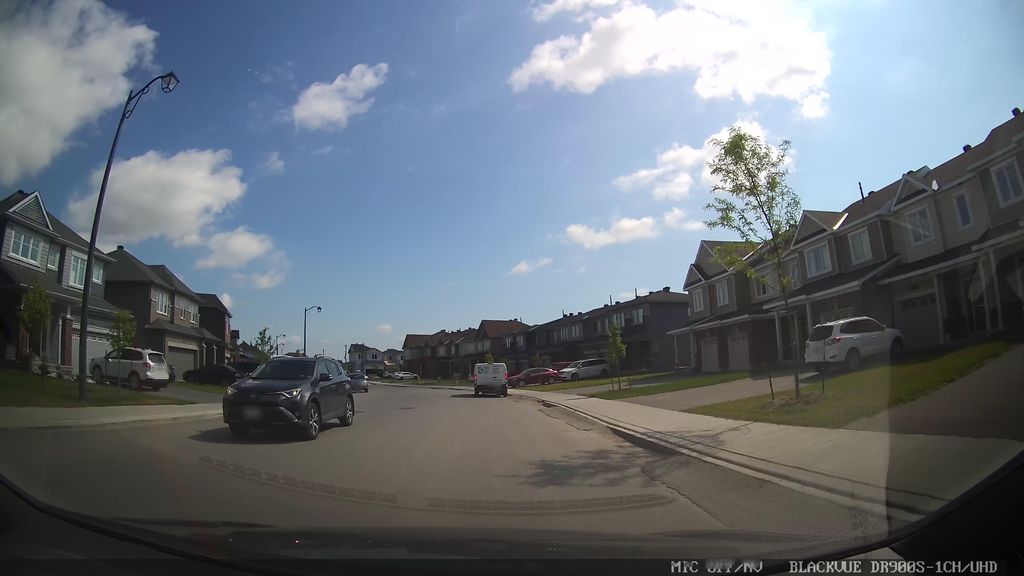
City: ottawa-gatineau